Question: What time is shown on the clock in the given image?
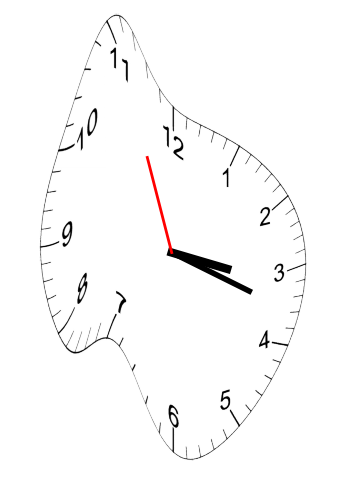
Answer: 03:17:56